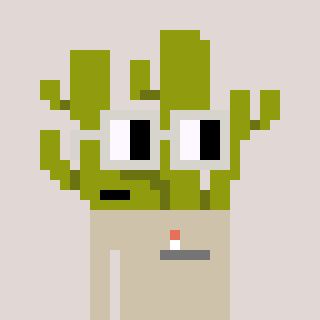
a pixel art character with square light gray glasses, a cactus-shaped head and a bege-colored body on a warm background